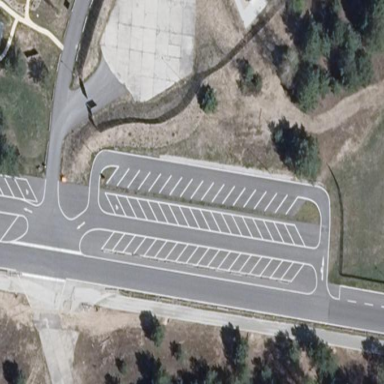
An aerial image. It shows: Parking area with surface.